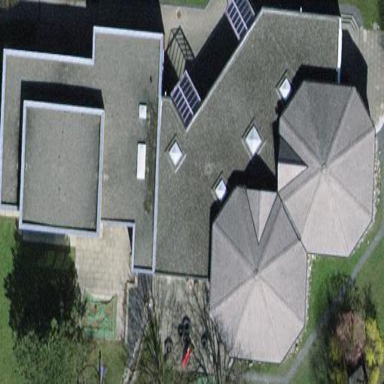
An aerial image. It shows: Kindergarten building.